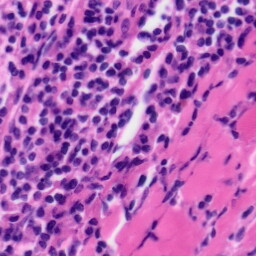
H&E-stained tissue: Tonsil